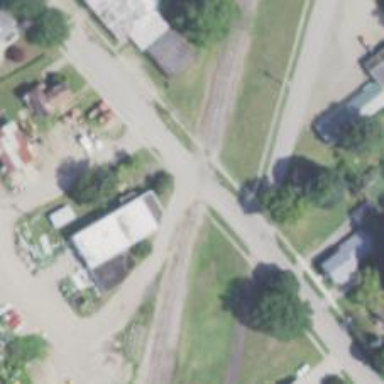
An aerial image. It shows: Railway crossing.